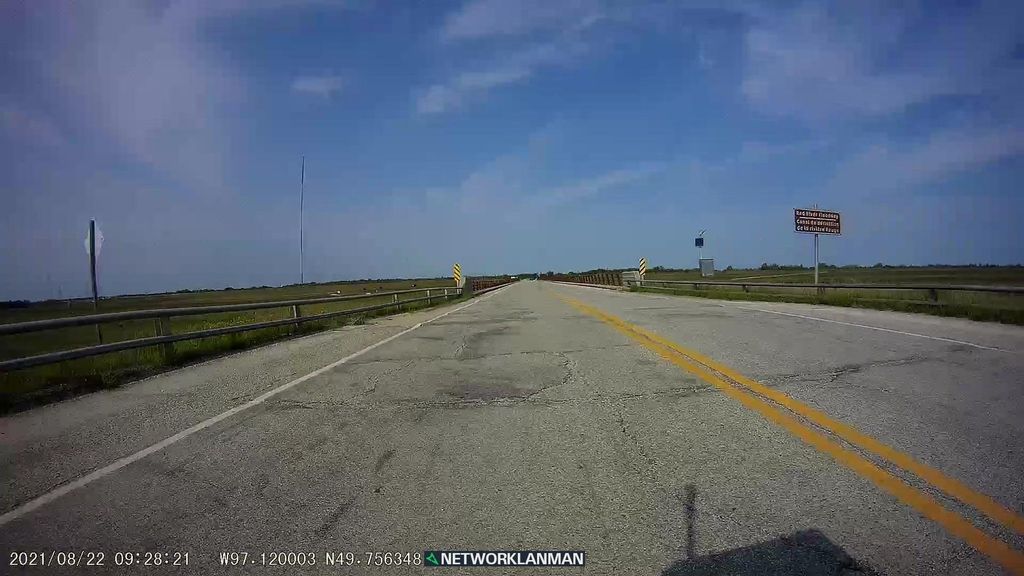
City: winnipeg